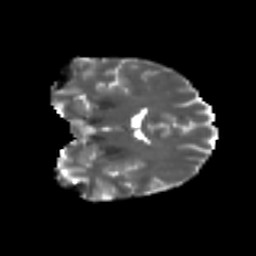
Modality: T2w
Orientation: coronal
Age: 45
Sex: female
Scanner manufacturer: ge
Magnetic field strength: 3 T
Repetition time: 7.8 s
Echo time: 0.0606 s